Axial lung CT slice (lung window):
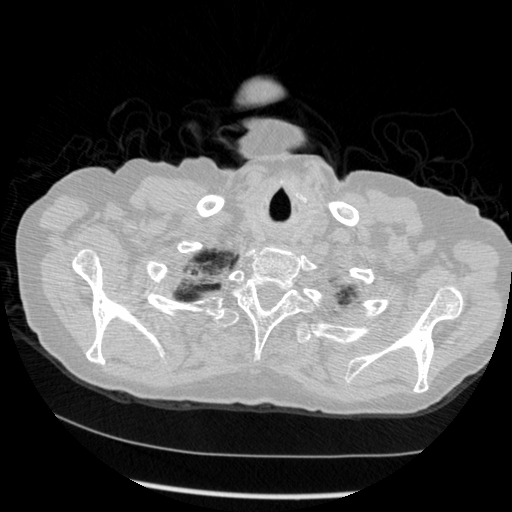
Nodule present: no